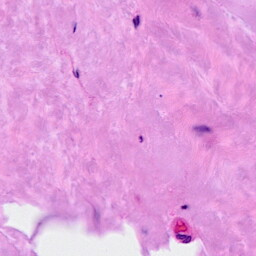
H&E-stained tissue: Breast